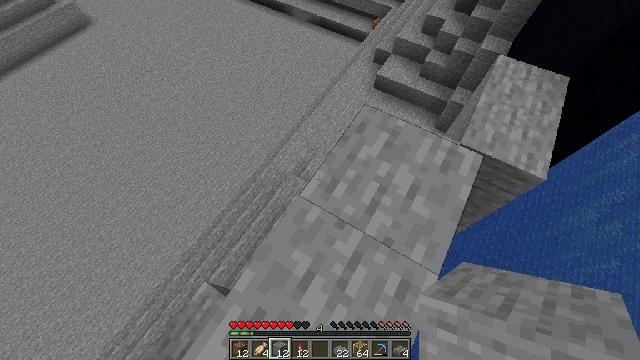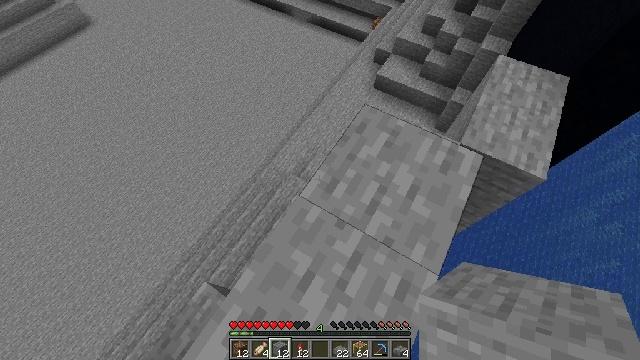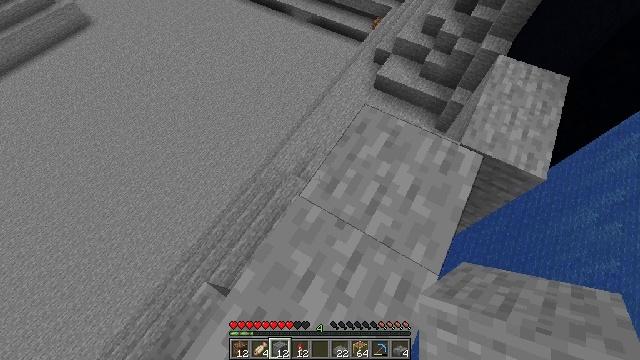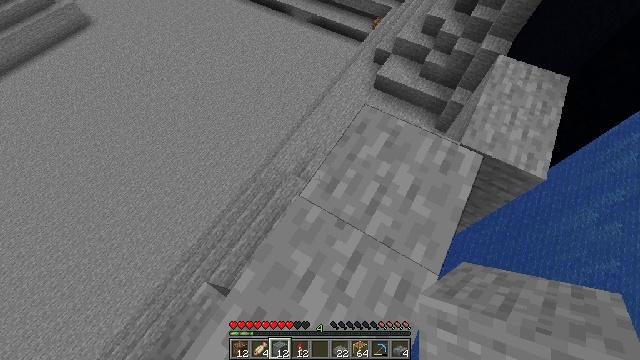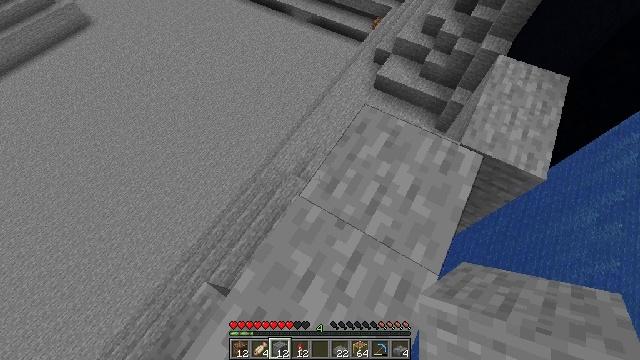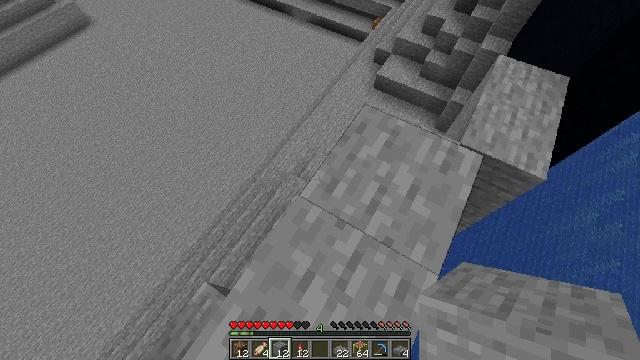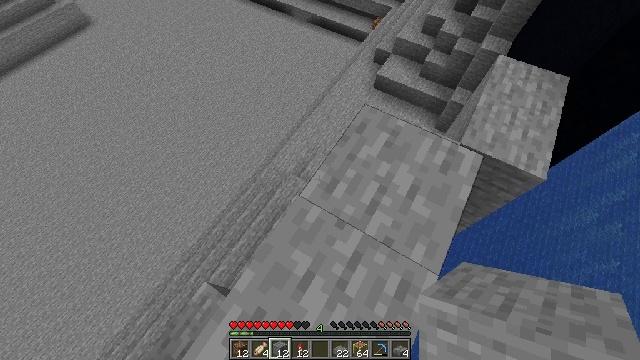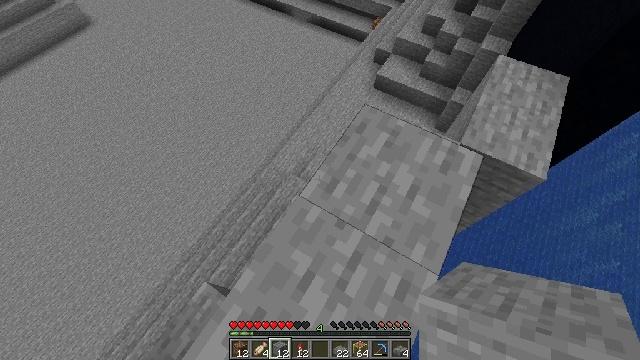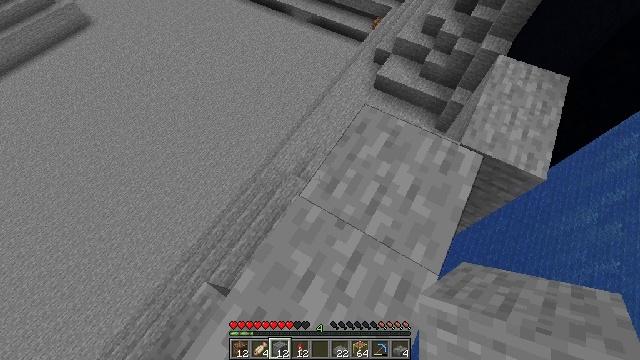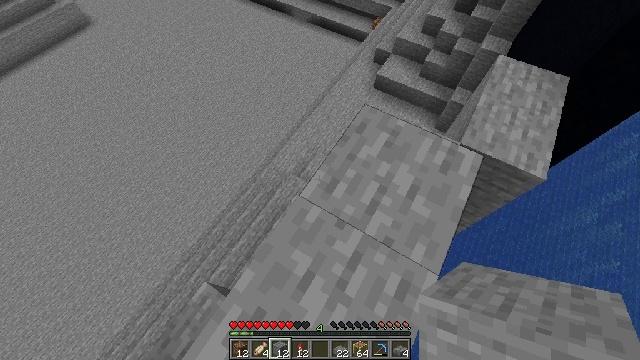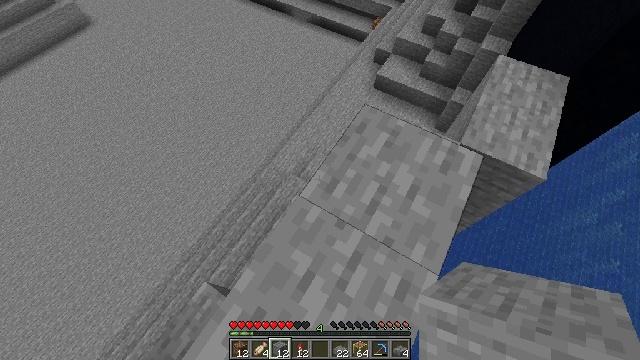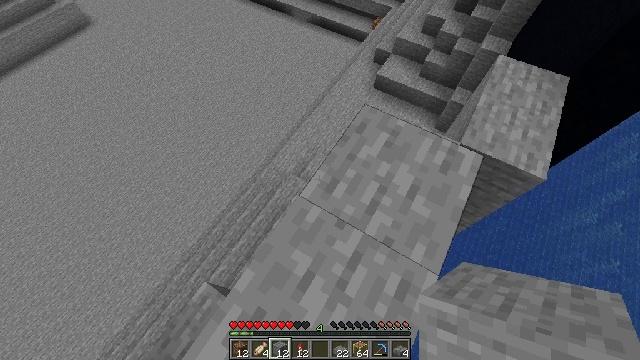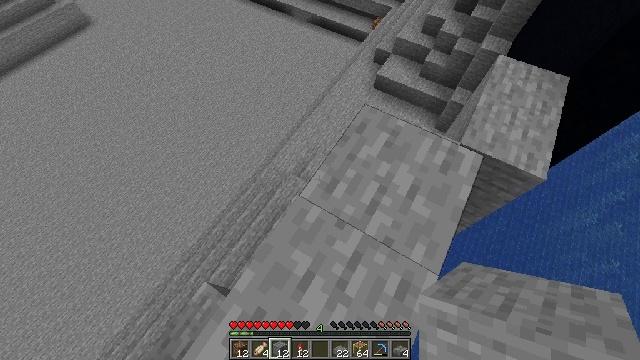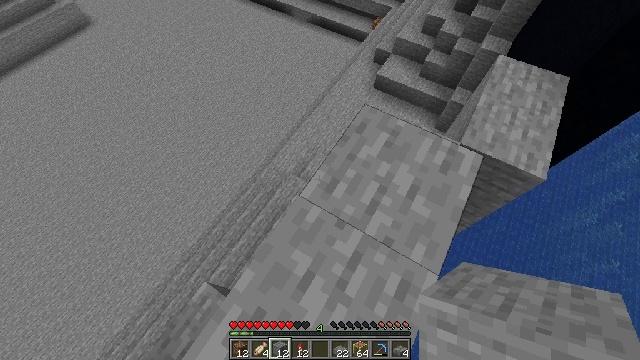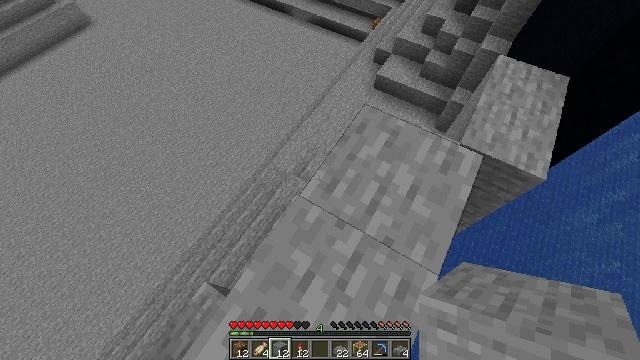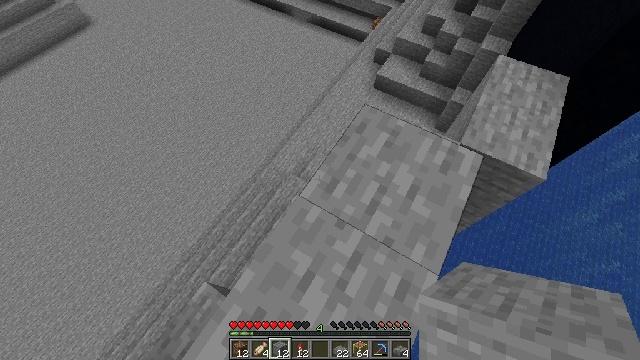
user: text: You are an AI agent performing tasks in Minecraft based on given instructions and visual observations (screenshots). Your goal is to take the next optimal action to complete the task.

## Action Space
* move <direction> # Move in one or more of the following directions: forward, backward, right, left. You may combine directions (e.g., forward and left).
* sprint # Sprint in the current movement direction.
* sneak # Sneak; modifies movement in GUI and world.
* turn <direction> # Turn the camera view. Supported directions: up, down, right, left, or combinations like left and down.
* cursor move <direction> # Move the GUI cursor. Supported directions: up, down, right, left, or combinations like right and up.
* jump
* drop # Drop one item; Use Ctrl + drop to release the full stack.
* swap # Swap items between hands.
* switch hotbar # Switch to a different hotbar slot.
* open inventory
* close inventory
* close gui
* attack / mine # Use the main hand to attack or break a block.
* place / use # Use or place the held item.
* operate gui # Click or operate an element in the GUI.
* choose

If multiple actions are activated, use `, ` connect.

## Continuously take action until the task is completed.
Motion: motion action
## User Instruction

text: Mine the shulker box.
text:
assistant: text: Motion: no_op
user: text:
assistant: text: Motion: no_op
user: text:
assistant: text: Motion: no_op
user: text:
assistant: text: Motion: no_op
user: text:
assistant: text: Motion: no_op
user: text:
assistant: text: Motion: no_op
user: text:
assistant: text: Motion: no_op
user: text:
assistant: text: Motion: no_op
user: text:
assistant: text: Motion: no_op
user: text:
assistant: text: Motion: no_op
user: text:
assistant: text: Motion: no_op
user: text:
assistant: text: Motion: no_op
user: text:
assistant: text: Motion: no_op
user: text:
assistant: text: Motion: no_op
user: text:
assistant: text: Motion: no_op
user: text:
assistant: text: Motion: no_op
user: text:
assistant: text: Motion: no_op
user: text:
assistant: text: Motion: no_op
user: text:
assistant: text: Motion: no_op
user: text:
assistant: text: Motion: no_op
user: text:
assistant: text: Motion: no_op
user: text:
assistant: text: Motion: no_op
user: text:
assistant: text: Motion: no_op
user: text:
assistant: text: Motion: no_op
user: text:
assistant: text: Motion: no_op
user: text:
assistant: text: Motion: no_op
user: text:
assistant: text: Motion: no_op
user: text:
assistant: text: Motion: no_op
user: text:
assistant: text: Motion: no_op
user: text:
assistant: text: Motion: no_op